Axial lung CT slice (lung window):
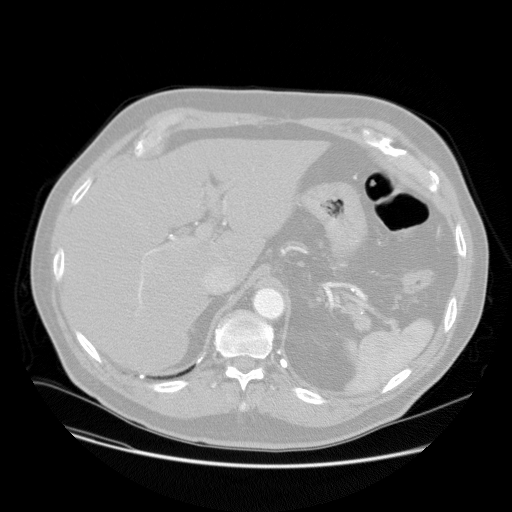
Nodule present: no